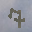
Label: 7